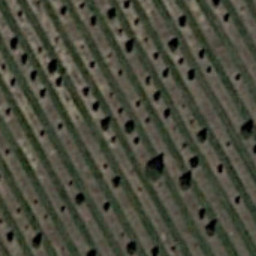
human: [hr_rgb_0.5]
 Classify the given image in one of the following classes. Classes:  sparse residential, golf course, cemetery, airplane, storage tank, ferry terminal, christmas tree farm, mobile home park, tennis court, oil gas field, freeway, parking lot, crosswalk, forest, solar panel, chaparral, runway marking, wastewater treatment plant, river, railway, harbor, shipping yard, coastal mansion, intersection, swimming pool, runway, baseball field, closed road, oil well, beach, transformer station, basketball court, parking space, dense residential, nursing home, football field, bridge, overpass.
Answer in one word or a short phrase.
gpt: christmas tree farm